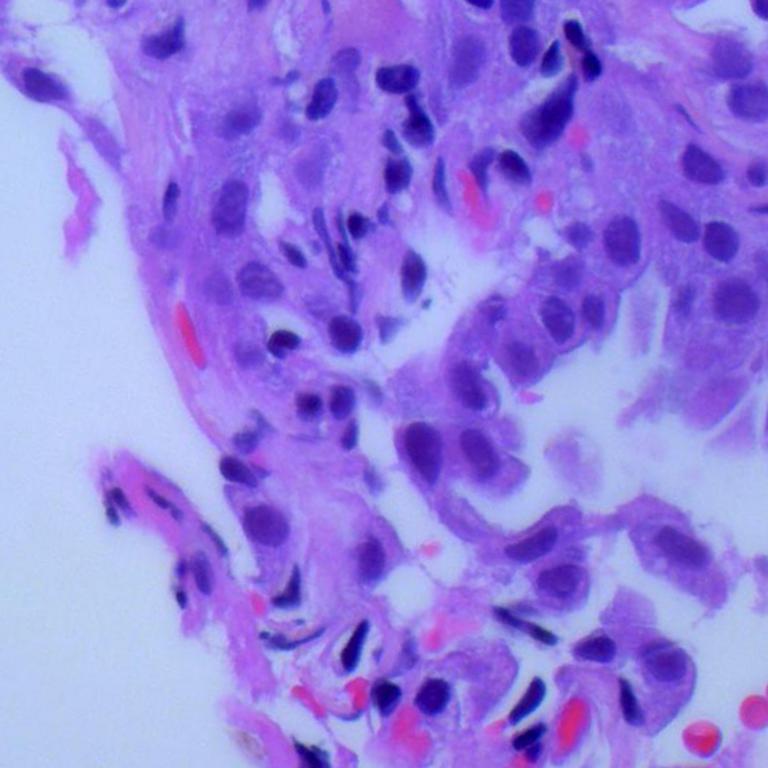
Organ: lung
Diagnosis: adenocarcinomas